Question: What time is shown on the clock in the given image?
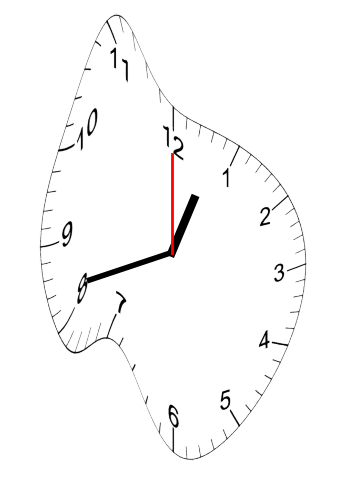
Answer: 12:42:00